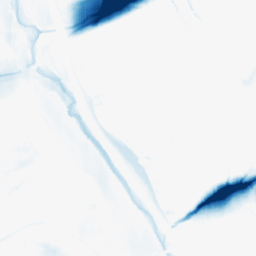
Category: morphological
Decomposition family: morphological_ellipse
Decomposition parameters: operation: closing
width: 50
height: 10
Upsampling method: regularized
Upsampling parameters: scale: 2
lambda_reg: 0.01
Upsampling scale: 2